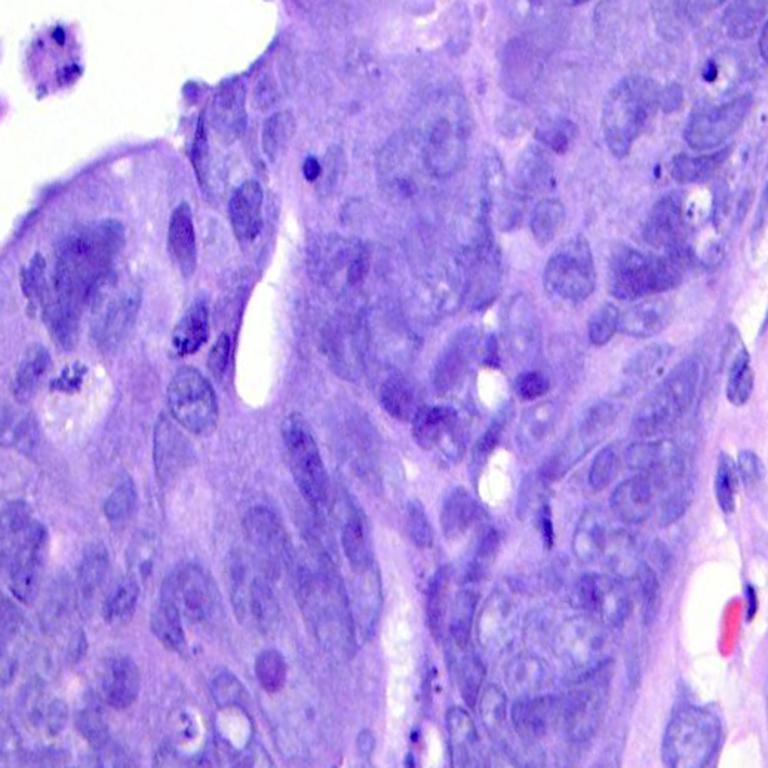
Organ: colon
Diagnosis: adenocarcinomas